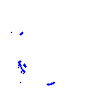
Particle: proton